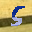
Label: 5